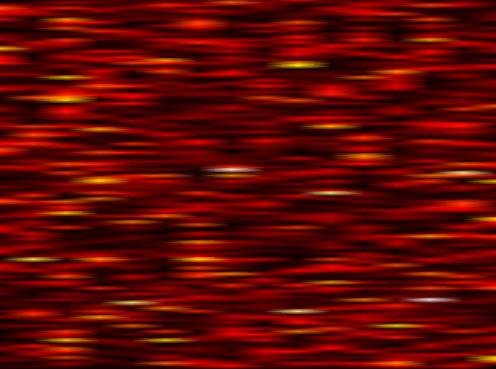
Label: FOFDM